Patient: sex F, age 58
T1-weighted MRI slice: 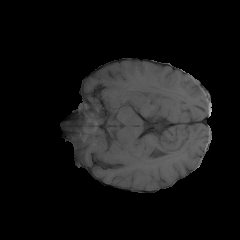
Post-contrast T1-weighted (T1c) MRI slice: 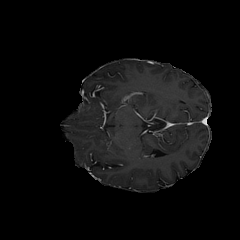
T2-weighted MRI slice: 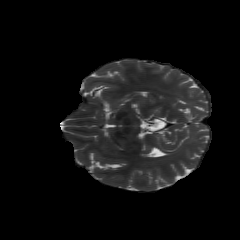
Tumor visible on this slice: no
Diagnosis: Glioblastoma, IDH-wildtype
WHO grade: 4